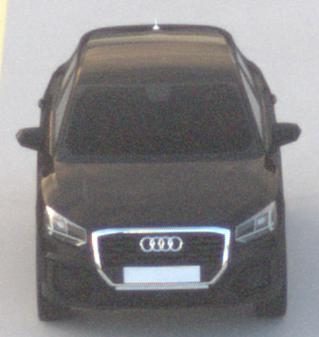
Make: Audi
Model: Q2
Model produced from: 2016
Model produced until: 2020
Doors: 5
Color: black
Road condition: dry road
Daytime: sunrise or sunset
Contrast: medium contrast